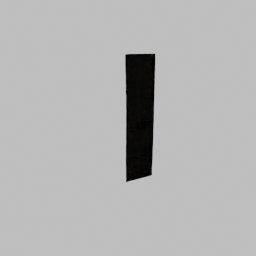
Label: architecture